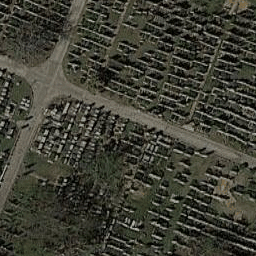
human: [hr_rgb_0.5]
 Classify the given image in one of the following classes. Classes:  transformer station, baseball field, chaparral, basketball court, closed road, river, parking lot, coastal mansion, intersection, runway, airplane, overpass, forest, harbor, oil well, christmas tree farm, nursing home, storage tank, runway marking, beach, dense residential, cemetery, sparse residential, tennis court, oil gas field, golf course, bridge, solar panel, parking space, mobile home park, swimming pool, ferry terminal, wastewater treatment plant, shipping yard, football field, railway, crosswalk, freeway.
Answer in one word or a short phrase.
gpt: cemetery